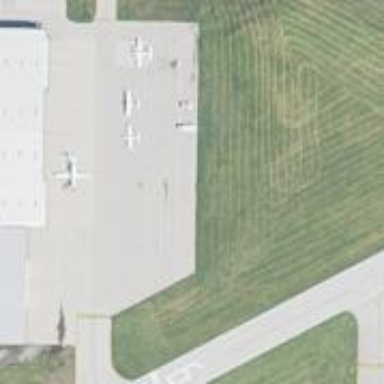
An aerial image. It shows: Apron at the airport.